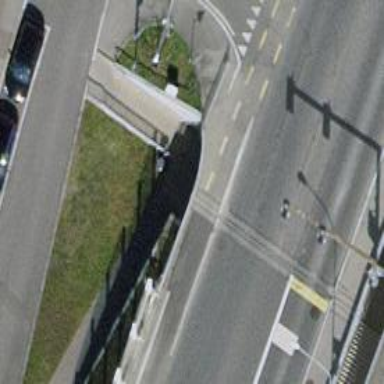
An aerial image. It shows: Asphalt steps along the road.